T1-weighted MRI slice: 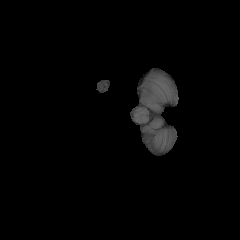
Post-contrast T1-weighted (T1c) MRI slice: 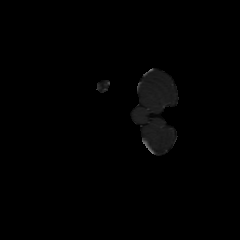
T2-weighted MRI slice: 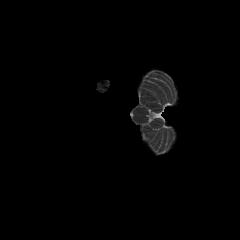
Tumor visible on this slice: no